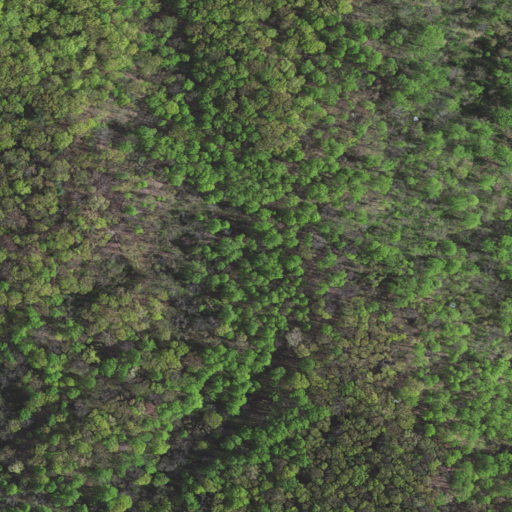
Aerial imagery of mountain in Virginia named Sut Mountain containing deciduous forest and mixed forest